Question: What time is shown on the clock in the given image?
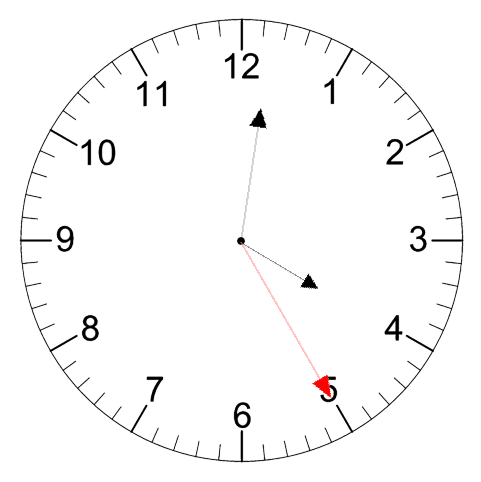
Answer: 04:01:25